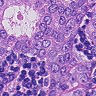
Metastatic tissue present: yes